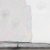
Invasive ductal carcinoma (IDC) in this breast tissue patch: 0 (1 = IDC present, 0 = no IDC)